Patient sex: M
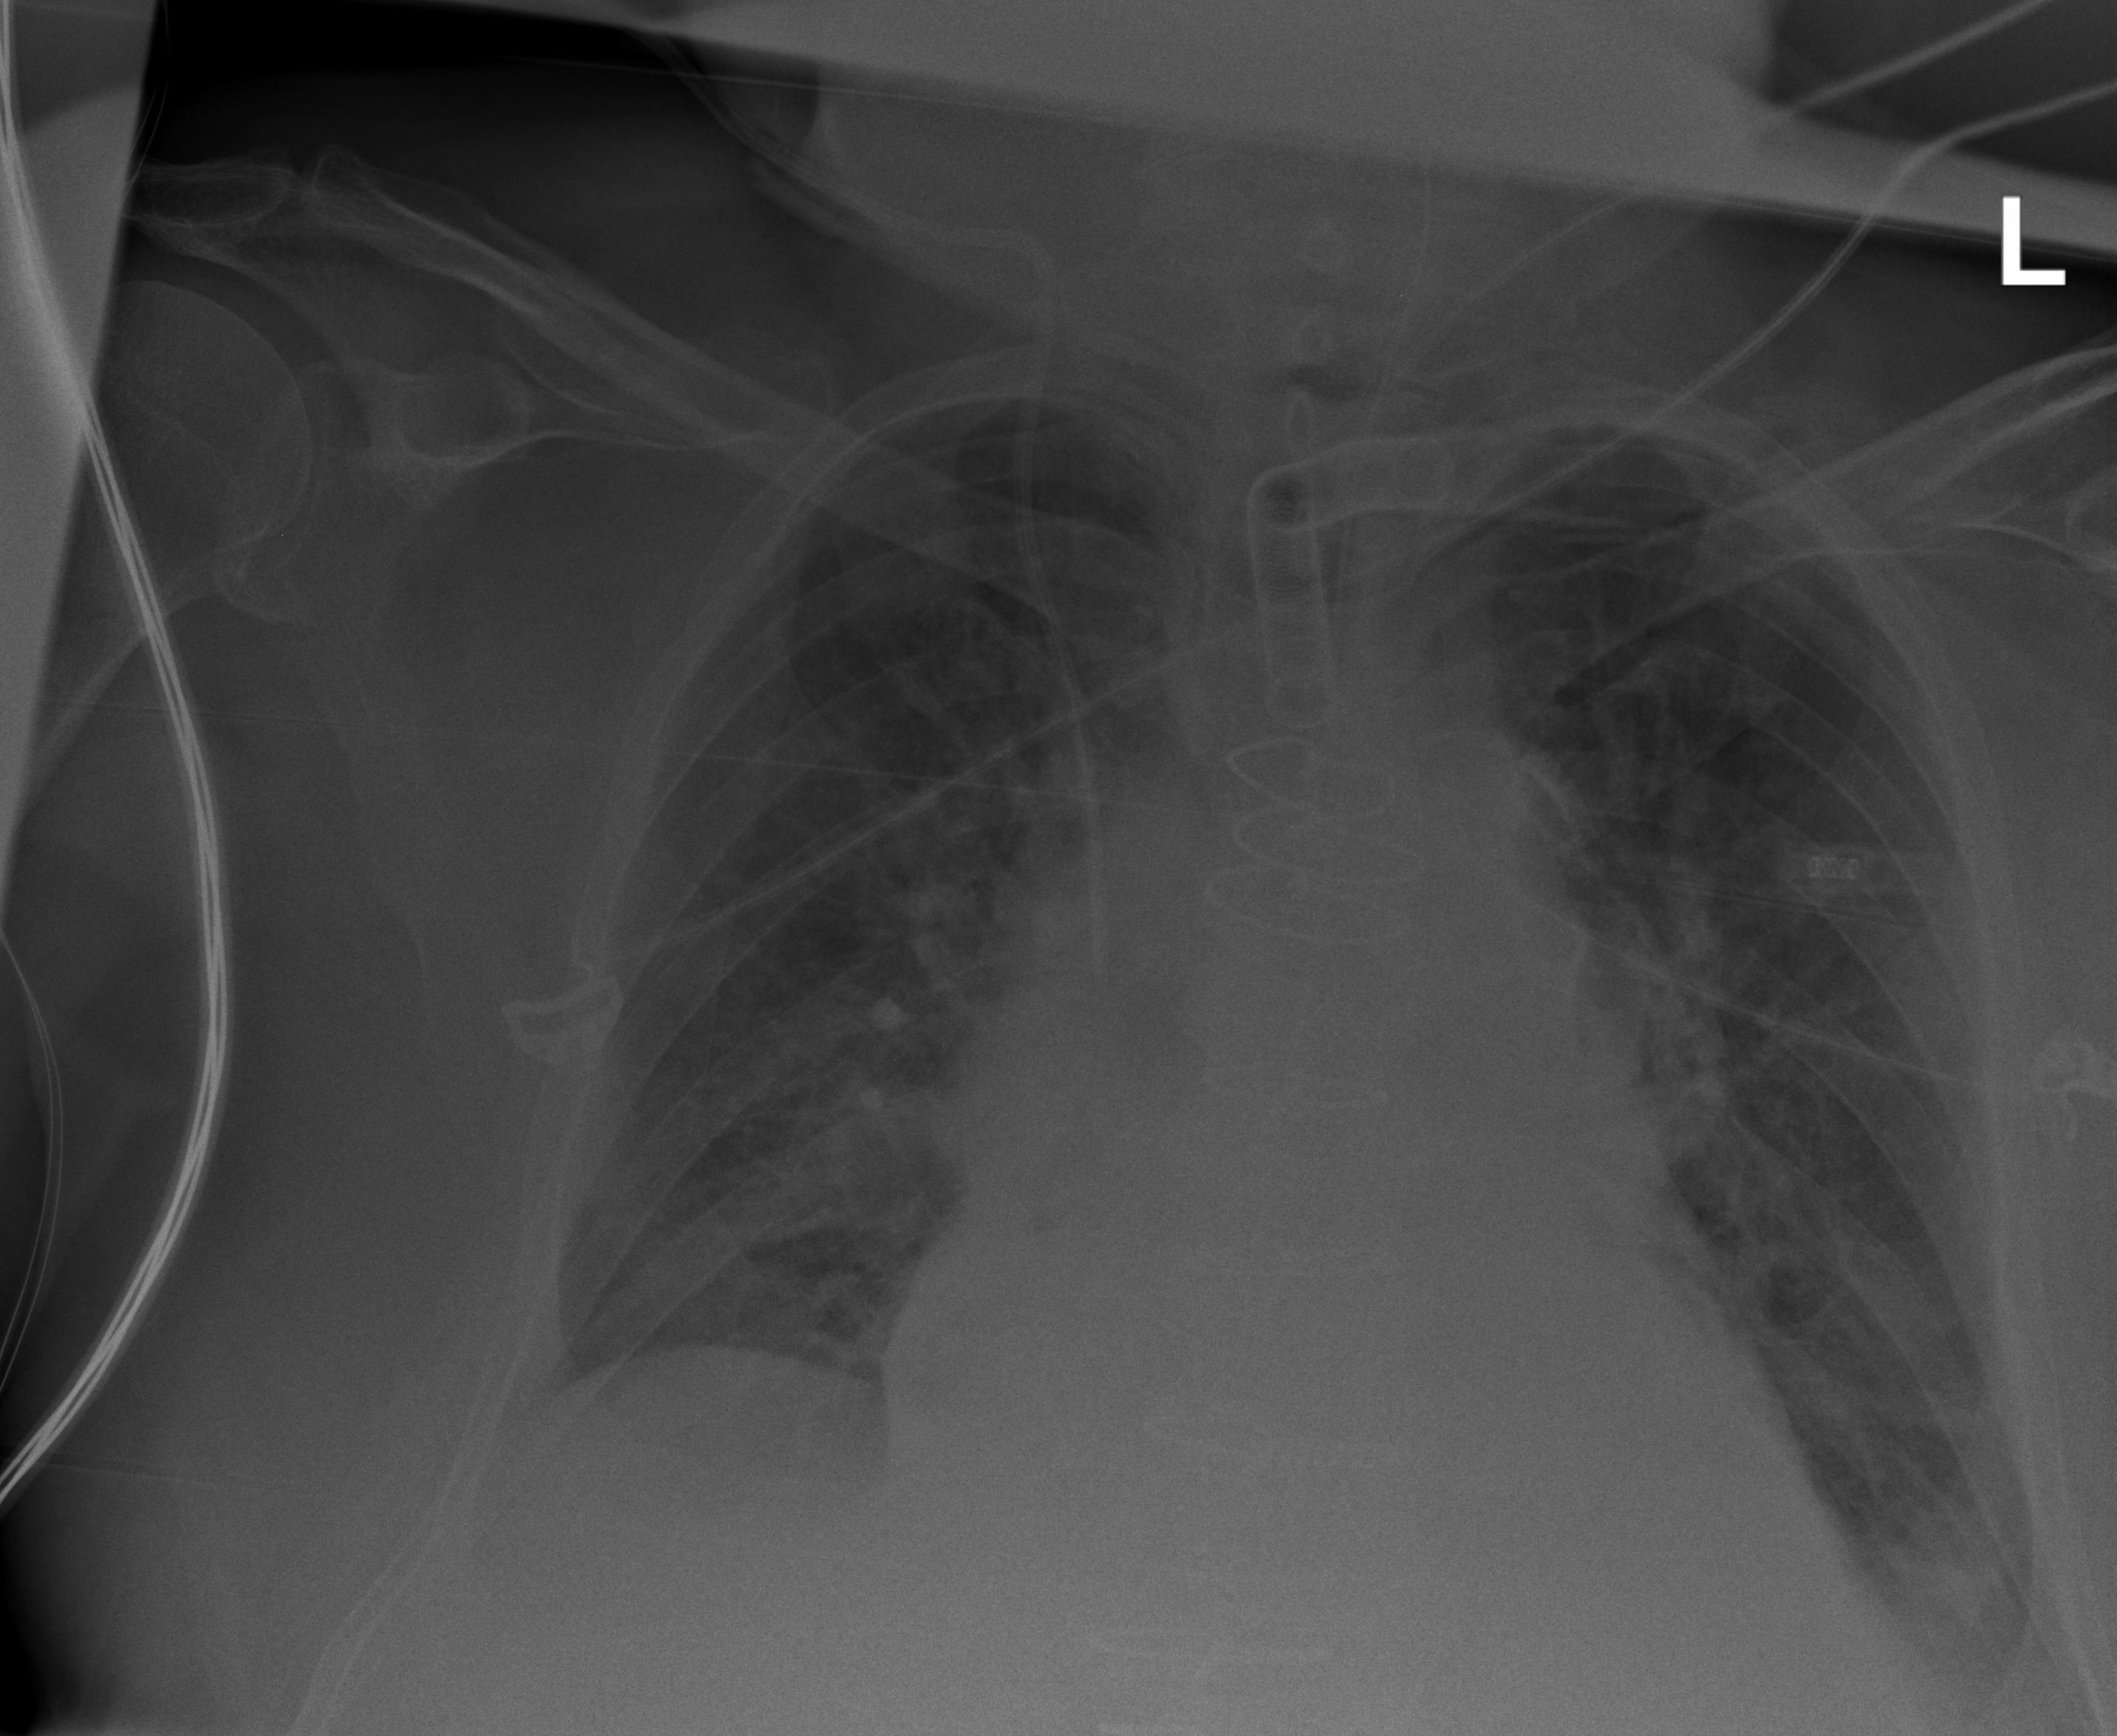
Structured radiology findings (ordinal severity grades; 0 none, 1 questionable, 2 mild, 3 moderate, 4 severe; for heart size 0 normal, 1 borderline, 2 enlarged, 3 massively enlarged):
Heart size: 2
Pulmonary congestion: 0
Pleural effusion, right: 0
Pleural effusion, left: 2
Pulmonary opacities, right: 0
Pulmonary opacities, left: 0
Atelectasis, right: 2
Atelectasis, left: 2